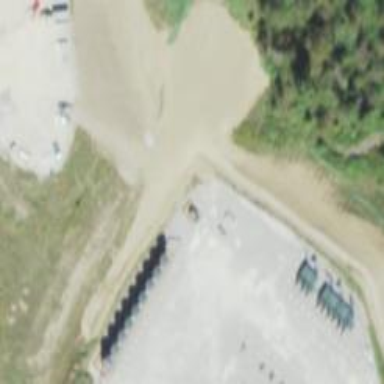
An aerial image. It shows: Storage tank with man-made structure.